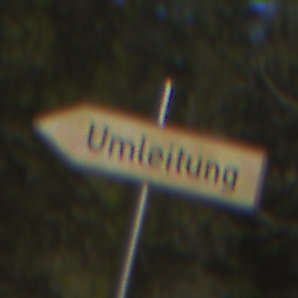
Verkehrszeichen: UmleitungswegweiserLinksweisend
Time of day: MorningAfternoon
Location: Outdoor (Nature)
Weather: Clear
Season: Winter
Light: Natural